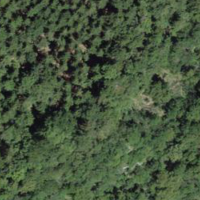
EUNIS habitat code: 45
Species observed at this site:
Petasites albus